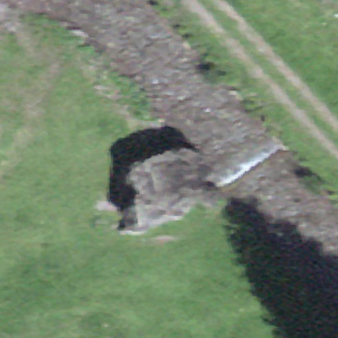
Label: bouldering_area